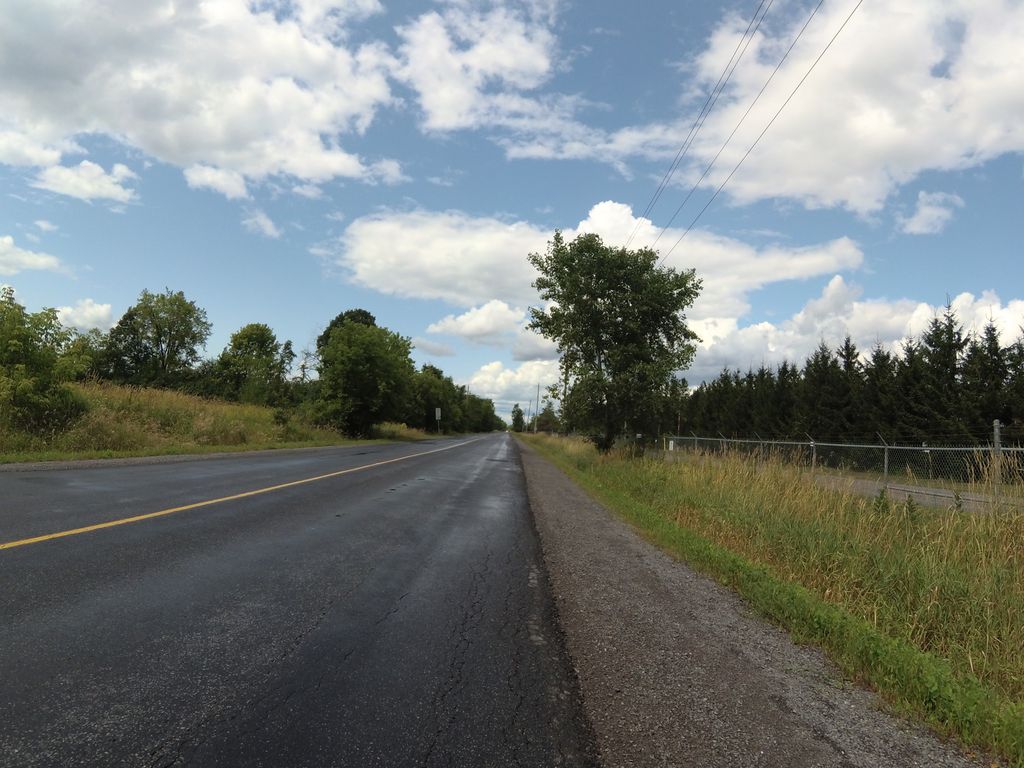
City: ottawa-gatineau